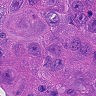
Metastatic tissue present: yes